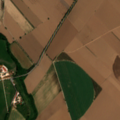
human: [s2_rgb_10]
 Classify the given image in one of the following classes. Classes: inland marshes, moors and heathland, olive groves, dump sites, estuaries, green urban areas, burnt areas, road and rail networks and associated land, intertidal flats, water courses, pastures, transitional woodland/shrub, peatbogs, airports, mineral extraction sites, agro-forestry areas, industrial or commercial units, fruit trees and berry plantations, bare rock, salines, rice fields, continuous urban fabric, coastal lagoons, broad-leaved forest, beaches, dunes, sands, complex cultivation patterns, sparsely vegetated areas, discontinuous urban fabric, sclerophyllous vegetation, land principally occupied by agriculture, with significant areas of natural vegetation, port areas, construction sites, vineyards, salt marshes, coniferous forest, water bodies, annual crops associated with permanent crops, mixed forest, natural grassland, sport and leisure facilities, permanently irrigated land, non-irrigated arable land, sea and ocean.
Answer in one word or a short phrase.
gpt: permanently irrigated land